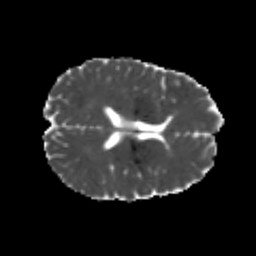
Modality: MD
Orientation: axial
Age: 20
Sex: male
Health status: healthy
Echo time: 0.074 s